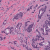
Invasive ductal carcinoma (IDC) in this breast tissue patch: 1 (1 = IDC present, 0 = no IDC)